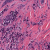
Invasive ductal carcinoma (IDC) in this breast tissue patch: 1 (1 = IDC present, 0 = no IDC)